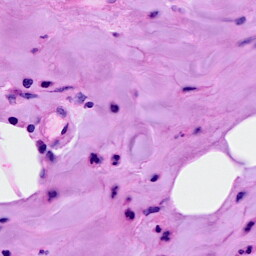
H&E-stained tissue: Breast